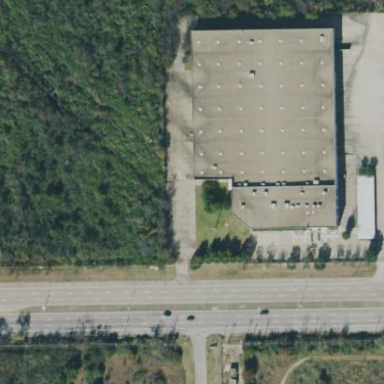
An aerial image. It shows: Commercial building.